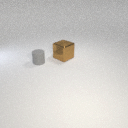
small gray rubber cylinder to the left of large brown metal cube